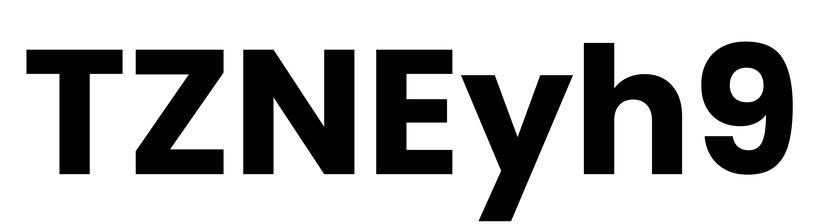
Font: Poppins-Bold